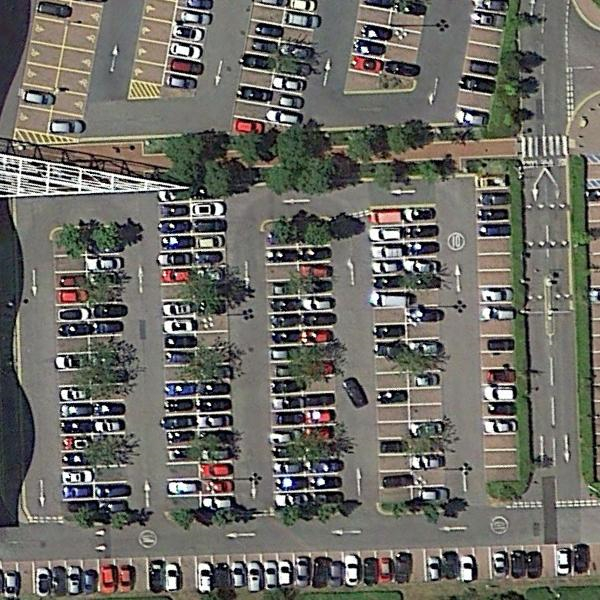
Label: Parking